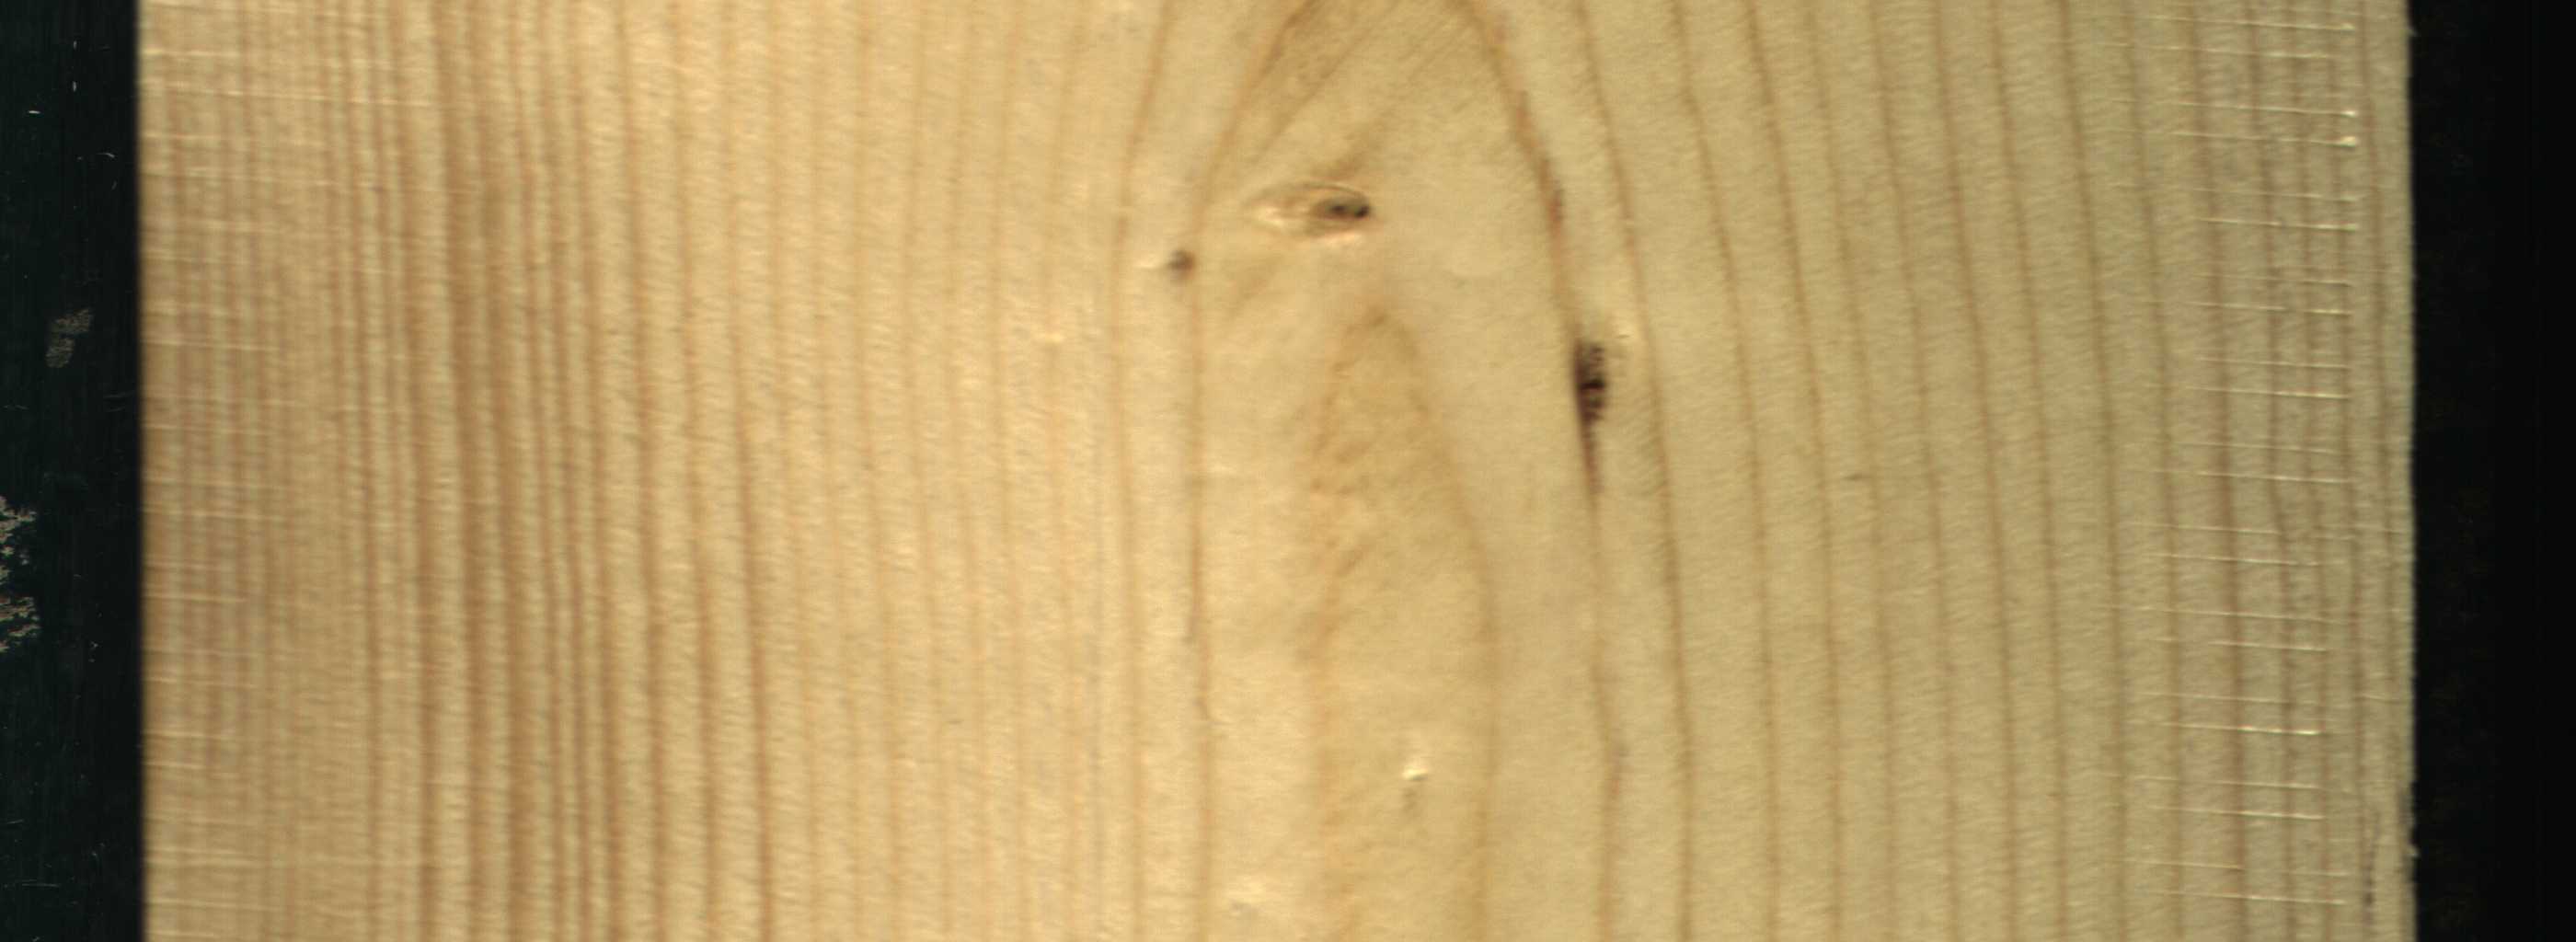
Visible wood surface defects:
resin
Live_Knot